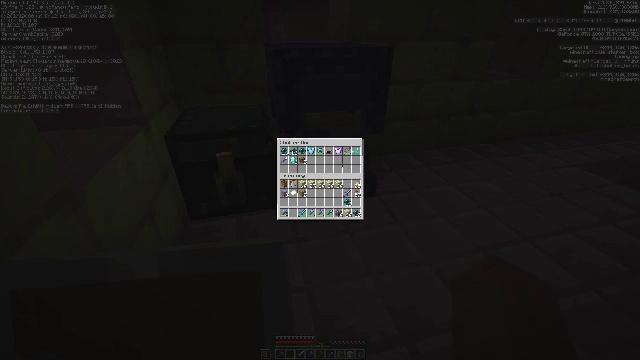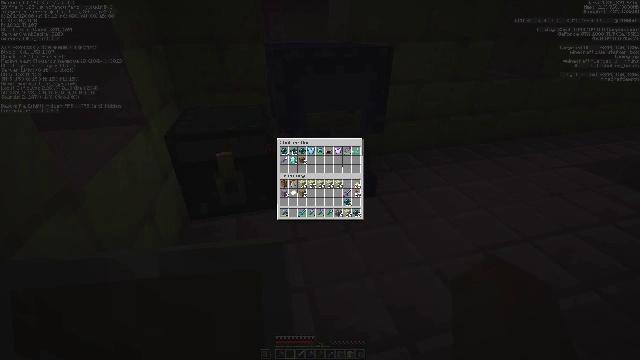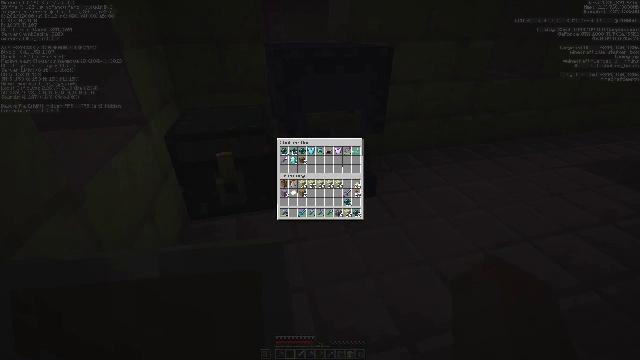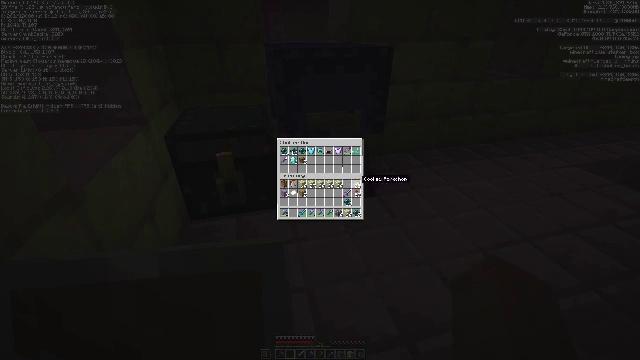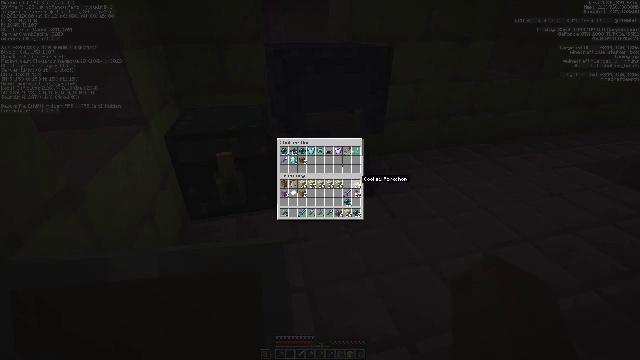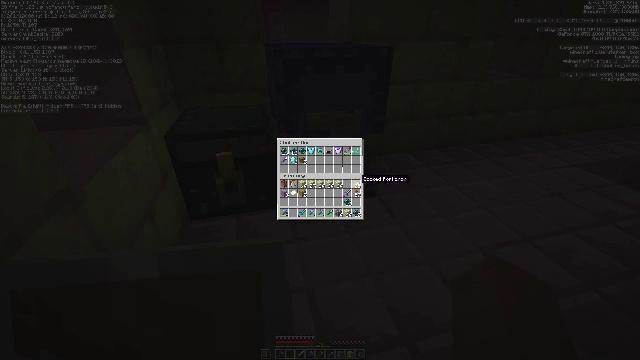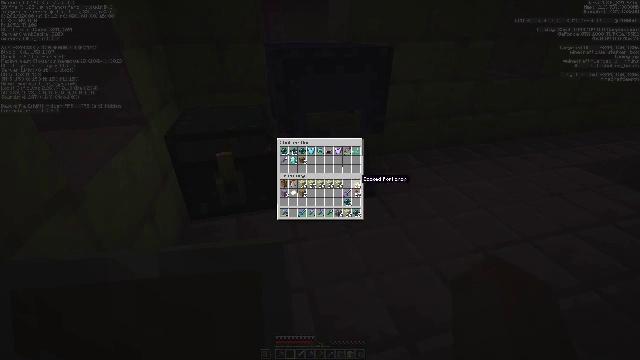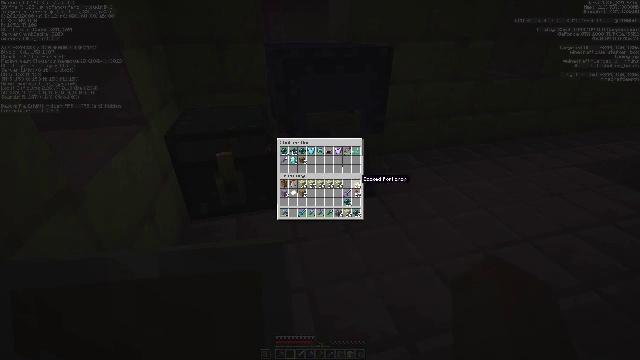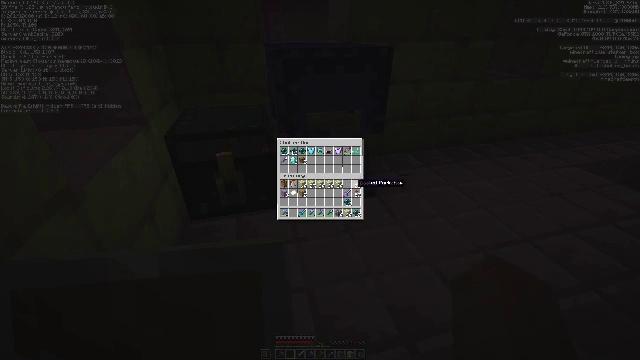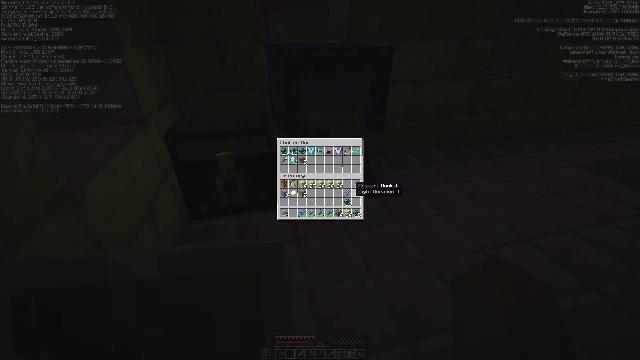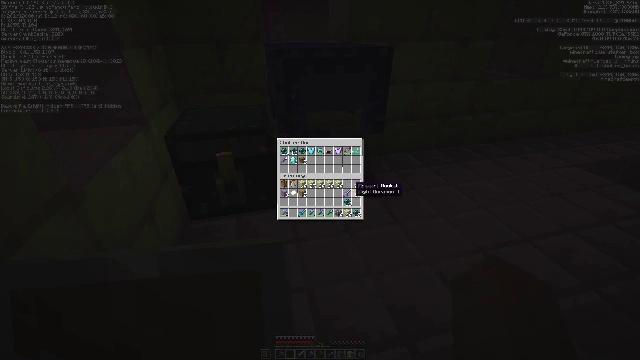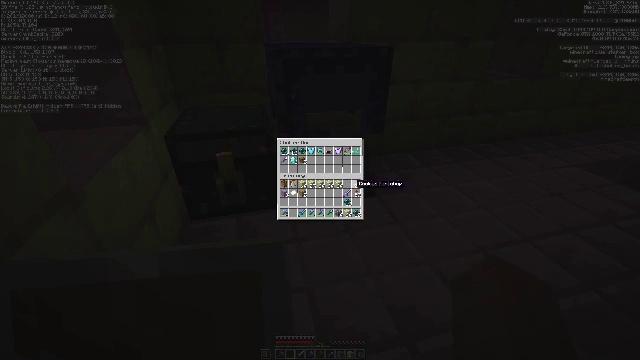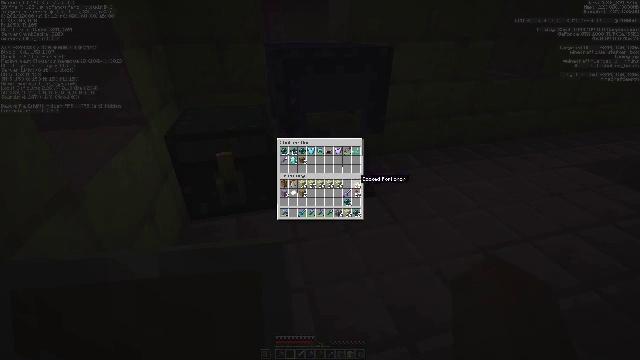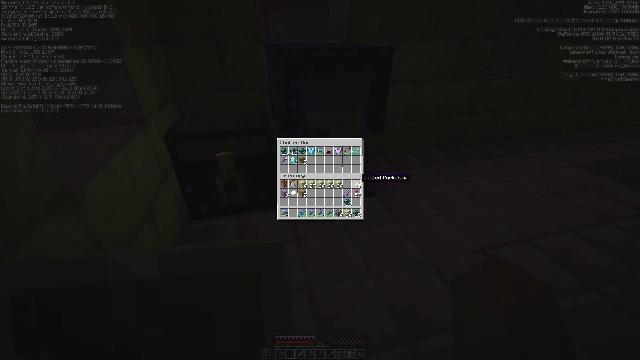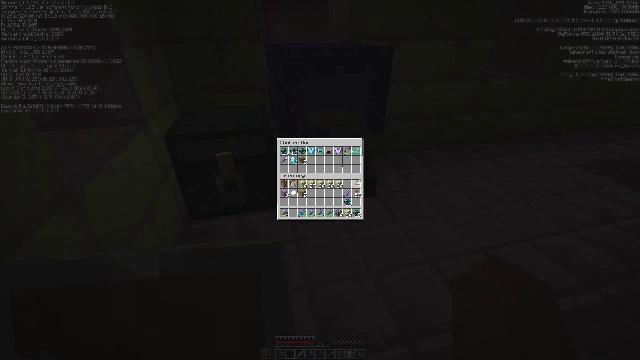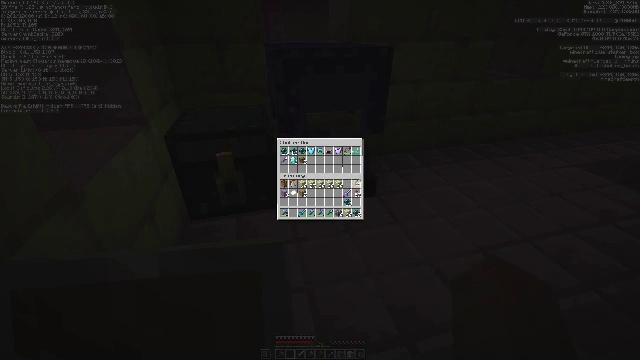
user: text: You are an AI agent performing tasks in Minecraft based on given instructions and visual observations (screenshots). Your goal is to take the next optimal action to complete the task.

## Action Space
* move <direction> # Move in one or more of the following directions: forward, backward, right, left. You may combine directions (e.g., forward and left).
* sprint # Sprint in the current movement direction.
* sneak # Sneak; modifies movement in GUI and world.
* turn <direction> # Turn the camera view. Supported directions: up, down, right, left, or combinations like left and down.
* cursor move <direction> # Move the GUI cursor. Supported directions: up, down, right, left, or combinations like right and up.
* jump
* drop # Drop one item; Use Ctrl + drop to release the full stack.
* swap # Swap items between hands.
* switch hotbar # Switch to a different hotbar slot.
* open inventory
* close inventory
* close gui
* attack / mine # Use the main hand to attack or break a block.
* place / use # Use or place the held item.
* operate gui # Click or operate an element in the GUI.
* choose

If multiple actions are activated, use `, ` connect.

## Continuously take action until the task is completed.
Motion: motion action
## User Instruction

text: Break the blue shulker box to pick it up.
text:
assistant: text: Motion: sneak
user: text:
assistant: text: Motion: sneak
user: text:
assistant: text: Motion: sneak
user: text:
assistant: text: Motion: sneak
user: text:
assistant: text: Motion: sneak
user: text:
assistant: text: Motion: sneak
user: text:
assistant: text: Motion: sneak
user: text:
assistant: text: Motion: sneak, turn left and down
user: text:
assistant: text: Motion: sneak
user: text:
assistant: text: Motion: no_op
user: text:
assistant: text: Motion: no_op
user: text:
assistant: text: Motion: turn right and up
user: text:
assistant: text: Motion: no_op
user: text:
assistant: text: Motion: attack / mine
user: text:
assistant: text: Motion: attack / mine
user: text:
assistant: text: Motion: turn left and down, attack / mine
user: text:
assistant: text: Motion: turn left and down
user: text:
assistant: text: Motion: no_op
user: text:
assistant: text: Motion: no_op
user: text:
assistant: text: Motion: no_op
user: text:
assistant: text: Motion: no_op
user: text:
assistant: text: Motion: attack / mine
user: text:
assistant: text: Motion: attack / mine
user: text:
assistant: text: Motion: no_op
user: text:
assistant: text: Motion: no_op
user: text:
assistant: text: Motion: turn right and up
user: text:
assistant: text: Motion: turn right and up
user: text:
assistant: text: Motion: turn right and up
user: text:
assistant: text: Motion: turn right
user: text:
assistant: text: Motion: no_op